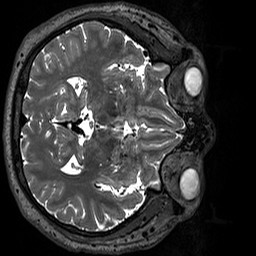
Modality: T2w
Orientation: axial
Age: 47
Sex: male
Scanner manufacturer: siemens
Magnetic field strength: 3 T
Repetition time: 3.2 s
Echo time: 0.412 s